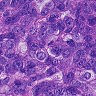
Metastatic tissue present: yes